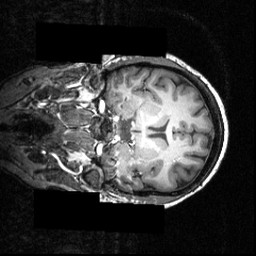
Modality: T1w
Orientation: coronal
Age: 21
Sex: female
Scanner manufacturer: siemens
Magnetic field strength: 3.951 T
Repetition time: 1.5 s
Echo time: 0.00335 s